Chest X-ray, AP view. Patient: 45 years old, sex M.
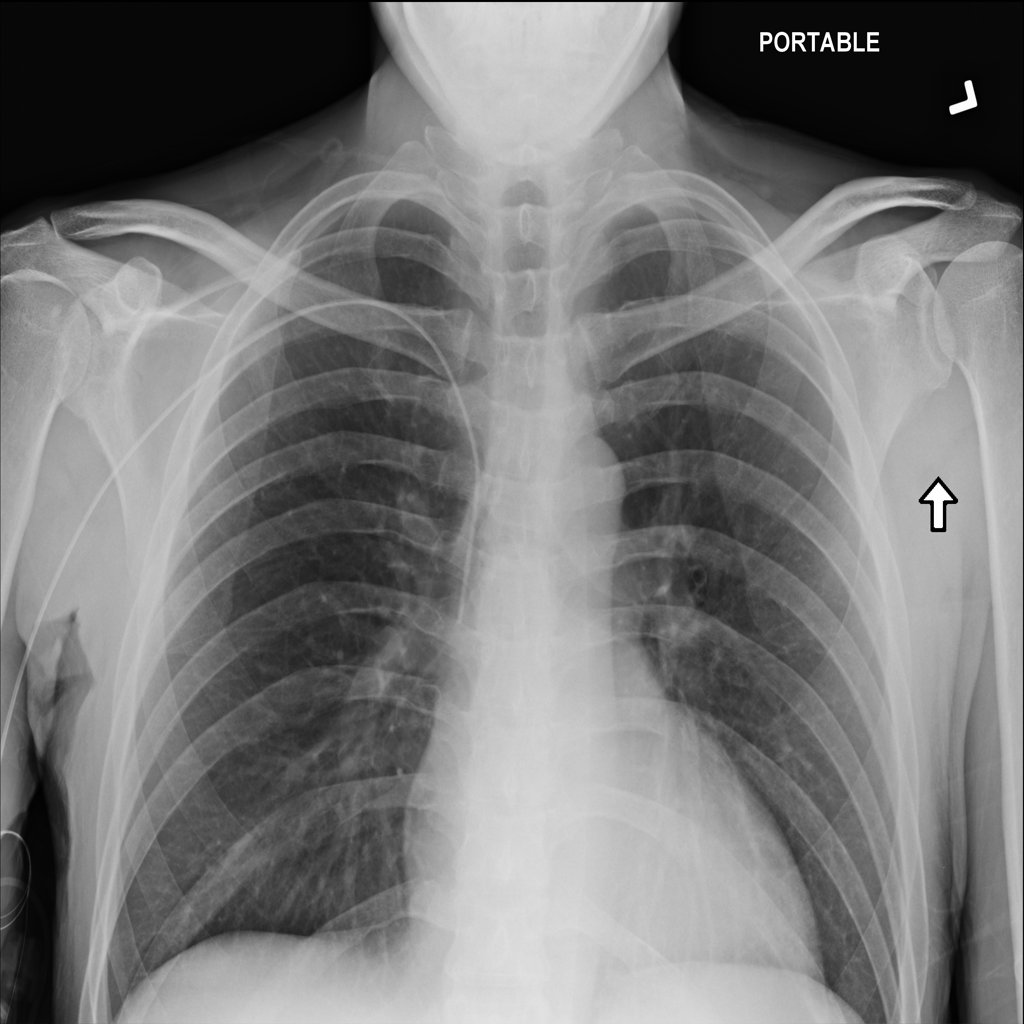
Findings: No Finding